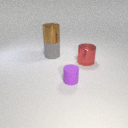
large gray rubber cylinder below large brown metal cylinder